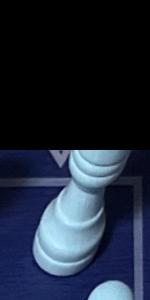
Label: Rook_White